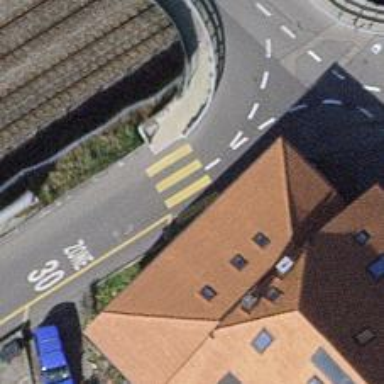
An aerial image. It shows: Marked road crossing.